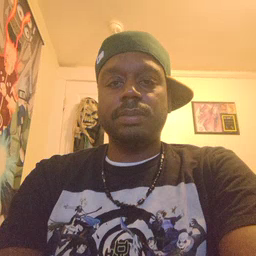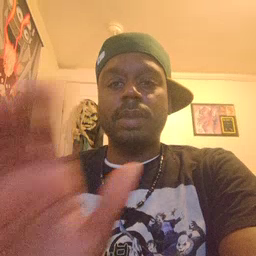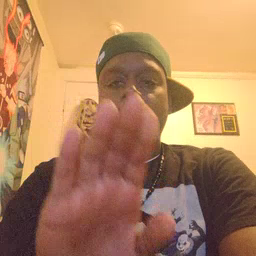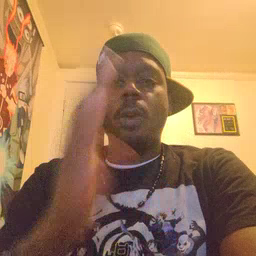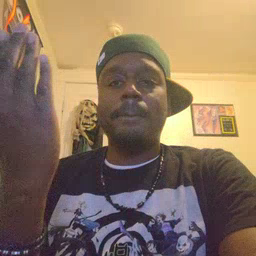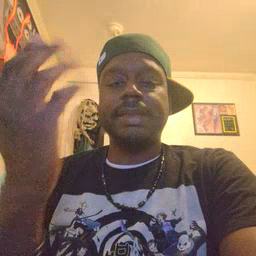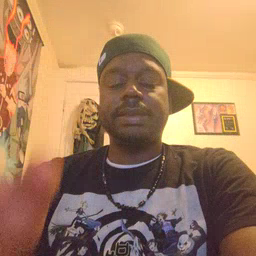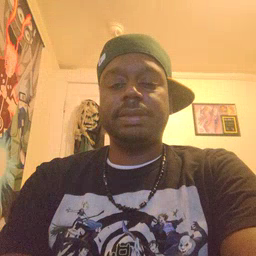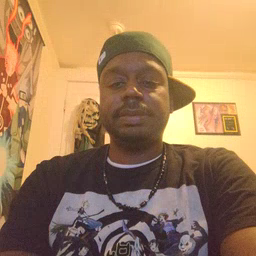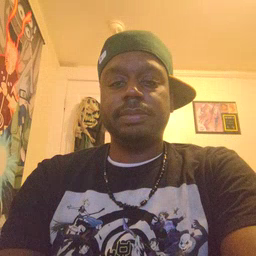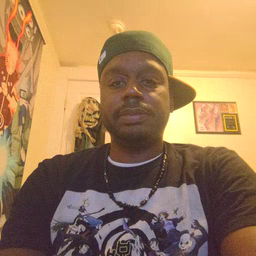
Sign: open